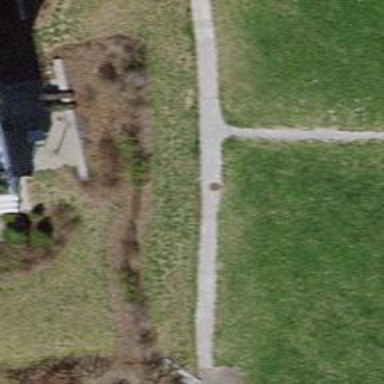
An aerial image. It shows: Unpaved footway.